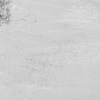
Atmospheric dust classification: not_dusty